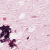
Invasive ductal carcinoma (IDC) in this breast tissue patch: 0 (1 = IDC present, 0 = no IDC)